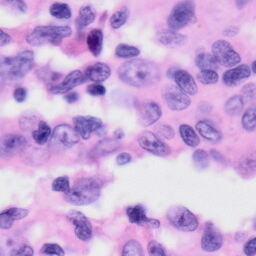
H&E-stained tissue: Skin